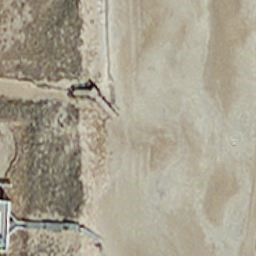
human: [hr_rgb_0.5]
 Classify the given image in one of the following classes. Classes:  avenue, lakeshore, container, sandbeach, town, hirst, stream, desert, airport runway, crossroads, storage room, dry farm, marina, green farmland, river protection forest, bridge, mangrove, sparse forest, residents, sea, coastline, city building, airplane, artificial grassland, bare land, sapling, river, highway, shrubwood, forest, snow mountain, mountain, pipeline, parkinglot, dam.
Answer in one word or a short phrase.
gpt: sandbeach